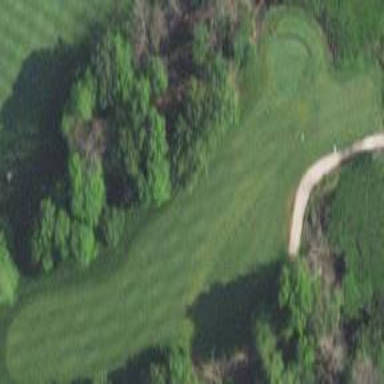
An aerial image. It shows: Grassy area designated as golf fairway.